Question: When using inheritance on Winforms, it causes the class to appear Shared.
Why only the second line in the Main method displays a syntax warning? TestForm102.Widgets.Count should highlight the same issue.
Note: I added the MustInherit to TestForm101 to highlight the issue (...what it should display). If I remove it, the form simply acts like it is shared too.

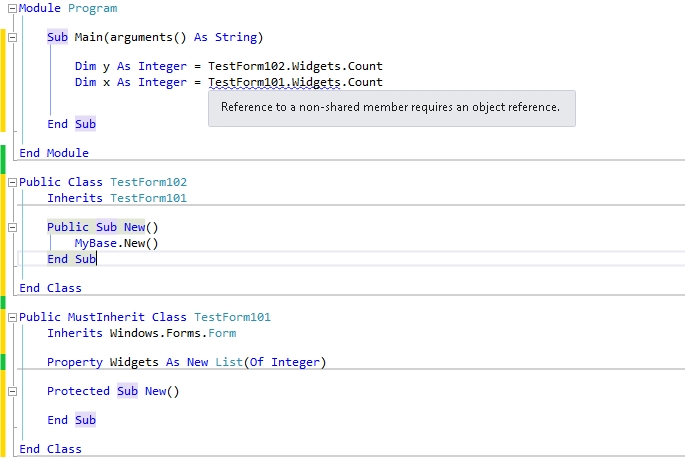
Answer: The first line works because 'TestForm102' is an instance of 'TestForm102' rather than a type as one would expect. It's auto-generated by VS and you'll find it in <URL>. You're last line fails because VS cannot auto-generate an instance of a 'MustInherit' form and/or a form without a public parameterless constructor. At this point 'TestForm101' is a type, and as observed, you cannot reference a non-shared member without an object reference.
'''
Dim y As Integer = My.Forms.TestForm102.Widgets.Count '<-Ok
Dim x As Integer = My.Forms.TestForm101.Widgets.count '<-Error
'''
>